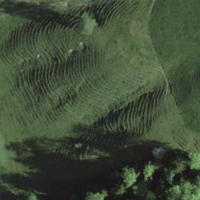
EUNIS habitat code: 52
Species observed at this site:
Stellaria graminea